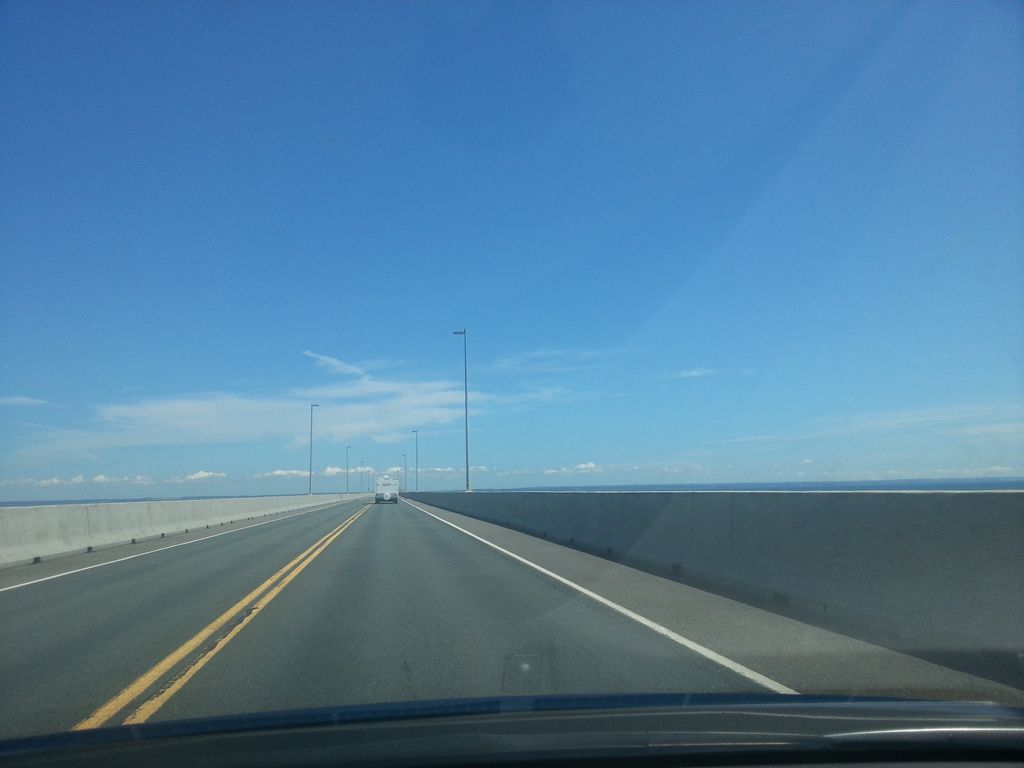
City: charlottetown